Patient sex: M
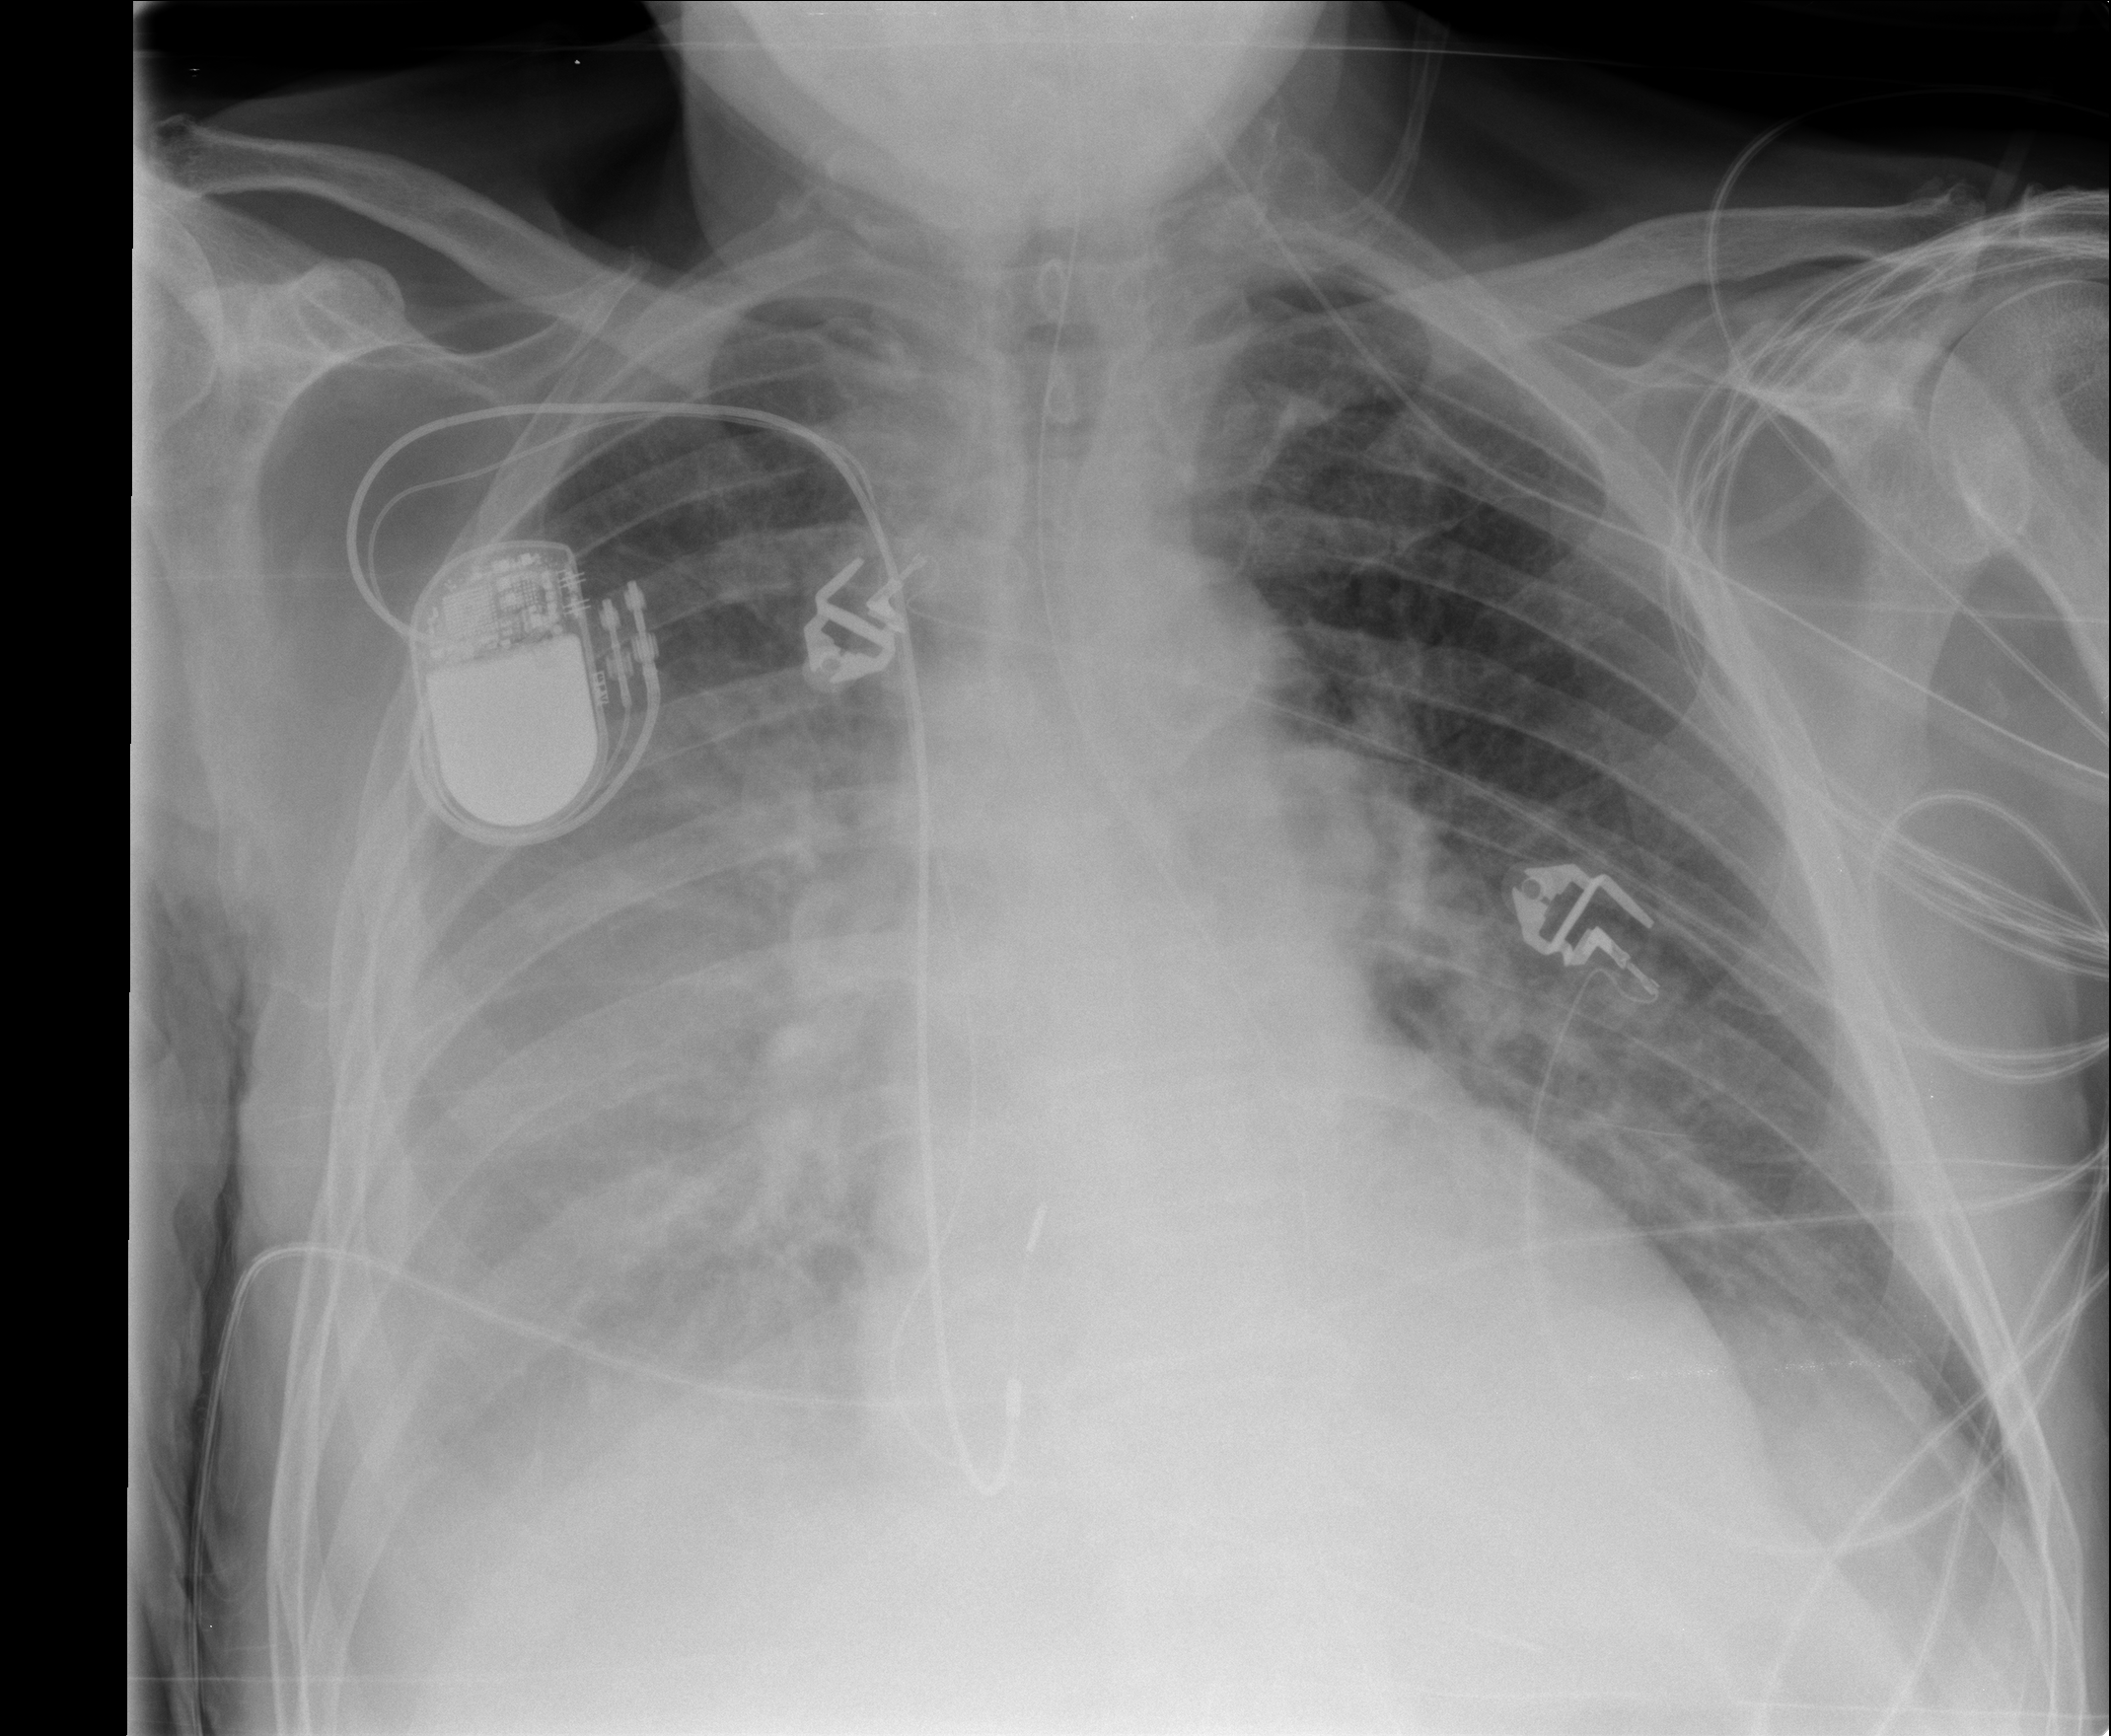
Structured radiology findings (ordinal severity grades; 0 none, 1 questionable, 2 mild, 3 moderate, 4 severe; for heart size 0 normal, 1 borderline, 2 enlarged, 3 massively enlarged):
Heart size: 0
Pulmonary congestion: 2
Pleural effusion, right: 2
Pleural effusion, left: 0
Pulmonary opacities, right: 3
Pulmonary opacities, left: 0
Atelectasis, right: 2
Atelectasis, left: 0